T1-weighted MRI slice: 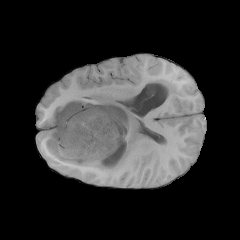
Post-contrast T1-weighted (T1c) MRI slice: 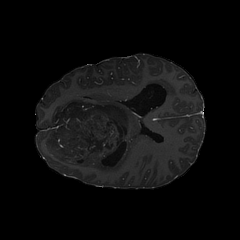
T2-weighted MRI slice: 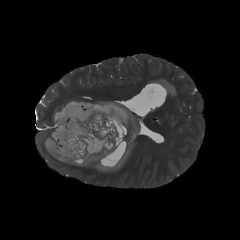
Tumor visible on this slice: yes